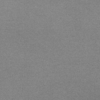
Label: dusty